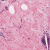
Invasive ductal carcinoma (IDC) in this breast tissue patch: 1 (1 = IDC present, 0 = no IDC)